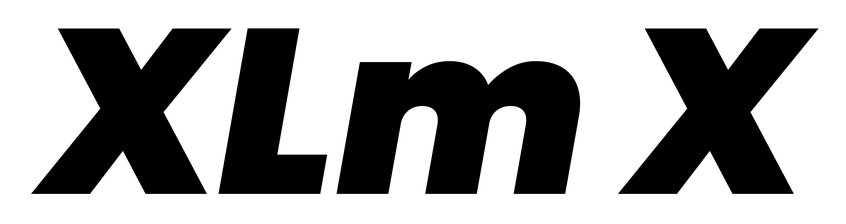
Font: Poppins-BlackItalic